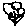
Label: flower